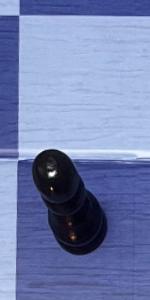
Label: Pawn_Black